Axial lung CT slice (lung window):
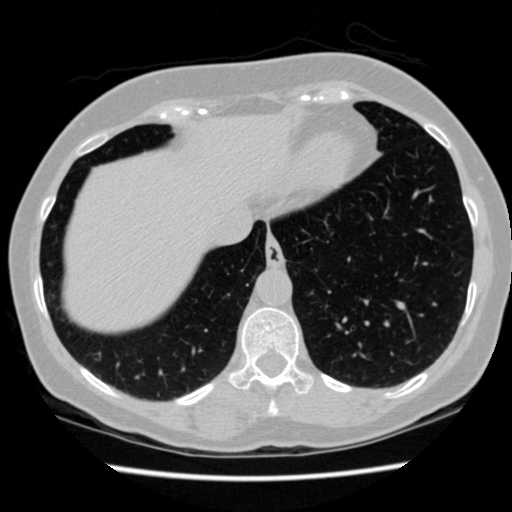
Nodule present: no